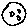
Label: moon